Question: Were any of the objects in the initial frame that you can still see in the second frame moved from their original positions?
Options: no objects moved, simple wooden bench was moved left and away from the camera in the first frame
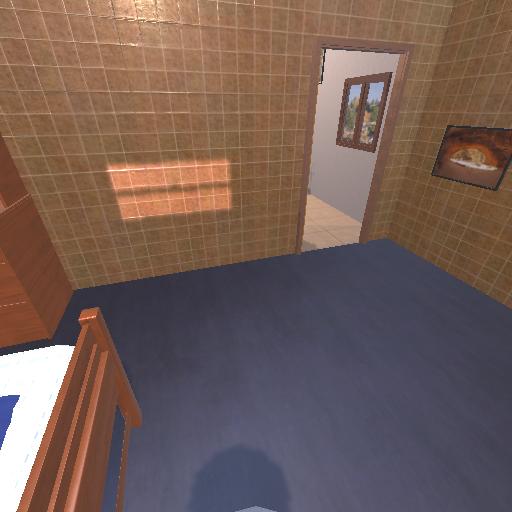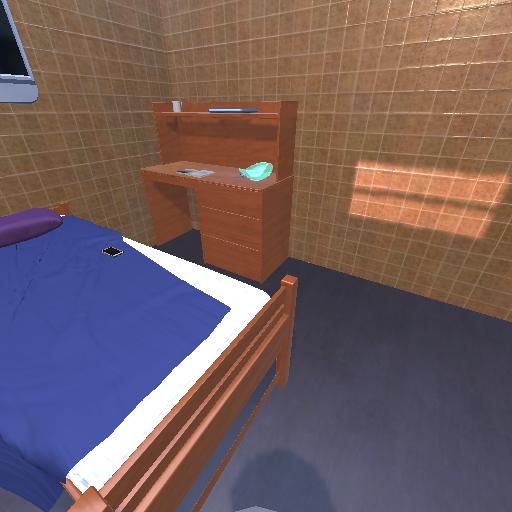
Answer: no objects moved